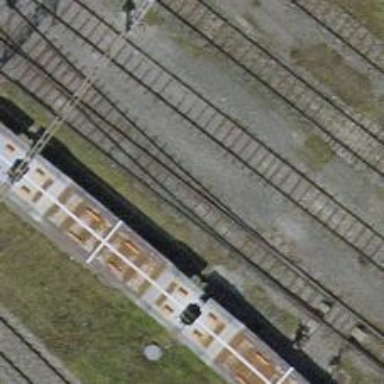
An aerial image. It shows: Railway yard with one track. The railway is electrified with contact line.